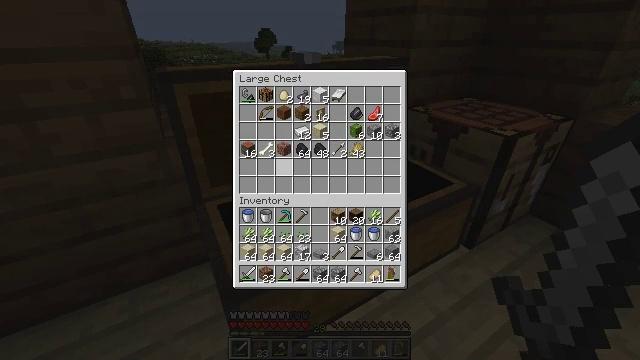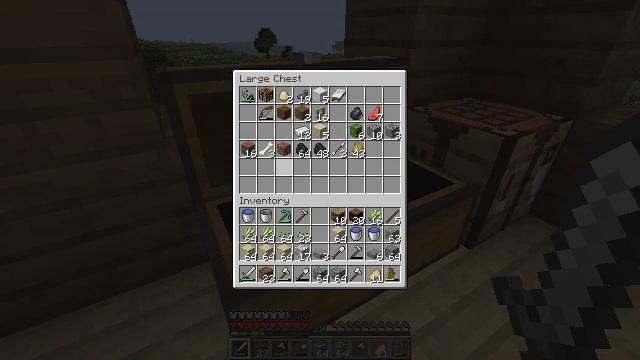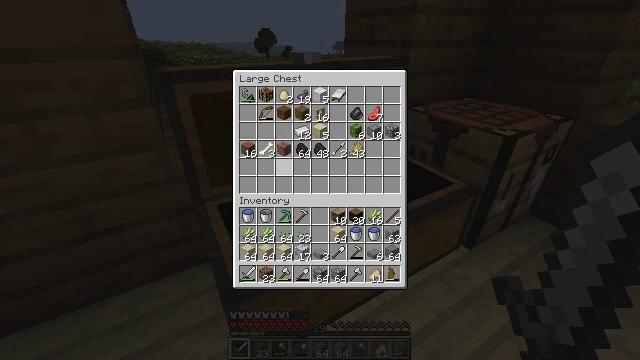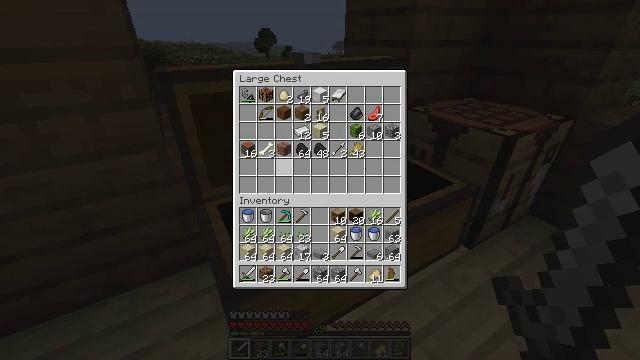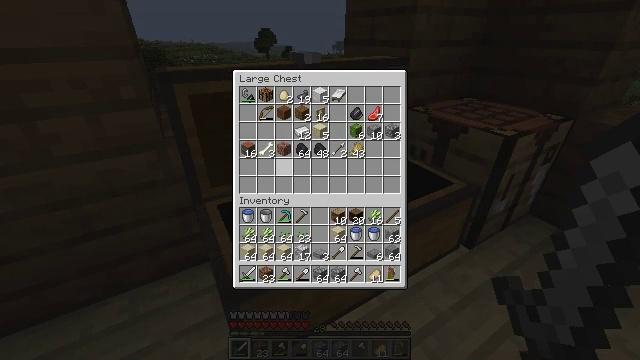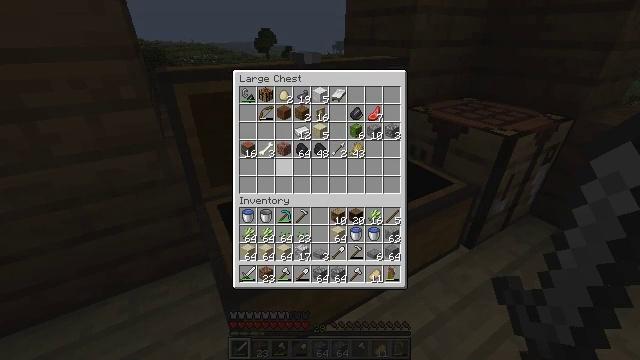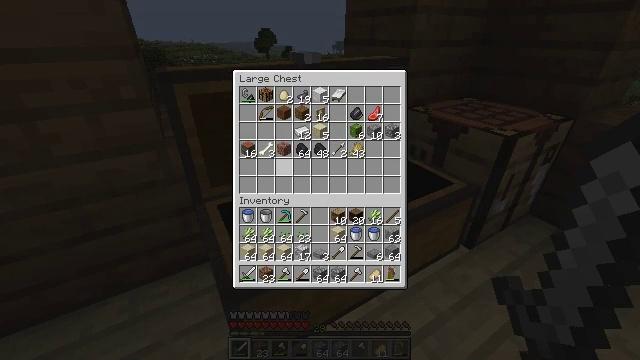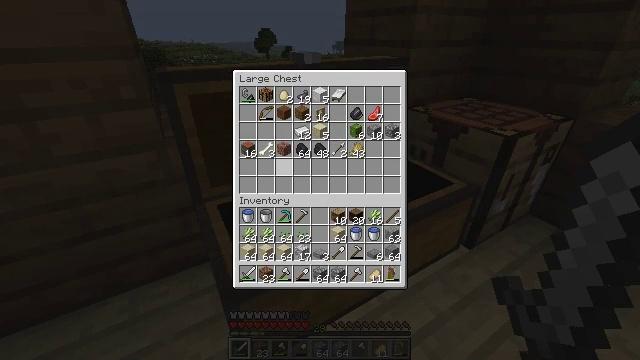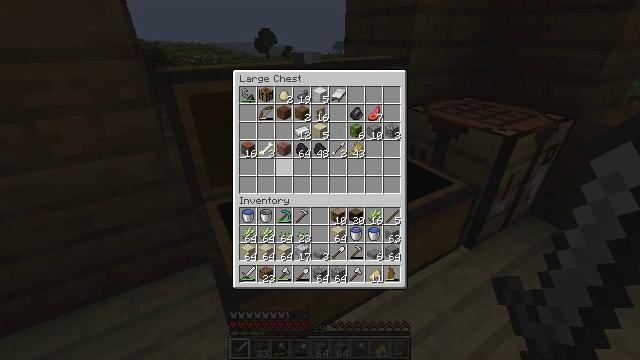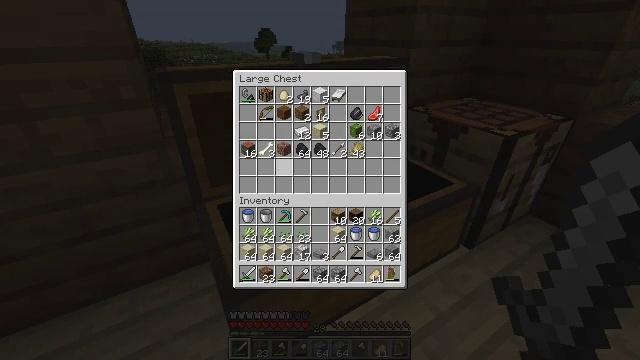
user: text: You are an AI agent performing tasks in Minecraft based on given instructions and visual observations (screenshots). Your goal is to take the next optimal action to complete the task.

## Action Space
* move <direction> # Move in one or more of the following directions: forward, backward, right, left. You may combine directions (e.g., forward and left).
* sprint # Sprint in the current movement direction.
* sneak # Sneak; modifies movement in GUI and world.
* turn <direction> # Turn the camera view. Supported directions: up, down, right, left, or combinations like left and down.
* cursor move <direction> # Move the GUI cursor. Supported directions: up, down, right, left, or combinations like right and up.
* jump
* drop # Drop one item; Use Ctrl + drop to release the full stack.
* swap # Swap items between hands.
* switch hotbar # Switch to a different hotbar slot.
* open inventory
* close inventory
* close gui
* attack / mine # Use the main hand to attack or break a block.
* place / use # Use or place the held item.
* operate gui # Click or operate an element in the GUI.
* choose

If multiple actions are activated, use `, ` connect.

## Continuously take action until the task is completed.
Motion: motion action
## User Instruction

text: Interact with the crafting table to obtain a birch trapdoor.
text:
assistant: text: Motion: no_op
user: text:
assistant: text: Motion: no_op
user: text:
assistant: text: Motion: no_op
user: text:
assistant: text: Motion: no_op
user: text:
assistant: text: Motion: no_op
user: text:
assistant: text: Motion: no_op
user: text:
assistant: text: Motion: no_op
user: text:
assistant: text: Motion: no_op
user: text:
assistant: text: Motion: no_op
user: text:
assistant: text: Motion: no_op
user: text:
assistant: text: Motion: no_op
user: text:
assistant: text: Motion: no_op
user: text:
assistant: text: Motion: no_op
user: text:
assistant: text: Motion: no_op
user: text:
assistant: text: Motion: no_op
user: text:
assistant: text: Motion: no_op
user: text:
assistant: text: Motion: no_op
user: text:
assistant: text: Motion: no_op
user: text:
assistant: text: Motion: no_op
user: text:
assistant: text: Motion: no_op
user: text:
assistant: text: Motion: no_op
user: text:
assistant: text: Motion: no_op
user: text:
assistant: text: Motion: no_op
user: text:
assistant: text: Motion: no_op
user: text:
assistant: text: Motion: no_op
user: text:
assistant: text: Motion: no_op
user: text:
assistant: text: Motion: no_op
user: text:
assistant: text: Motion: no_op
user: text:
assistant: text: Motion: no_op
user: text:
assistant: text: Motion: no_op